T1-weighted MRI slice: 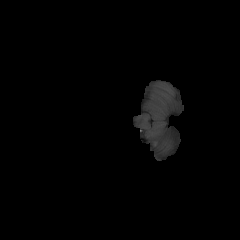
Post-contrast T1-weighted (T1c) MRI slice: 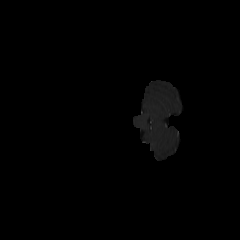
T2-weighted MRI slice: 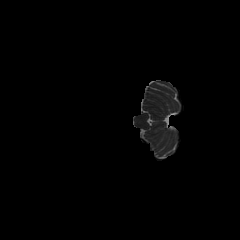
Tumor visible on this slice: no